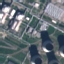
Label: Industrial